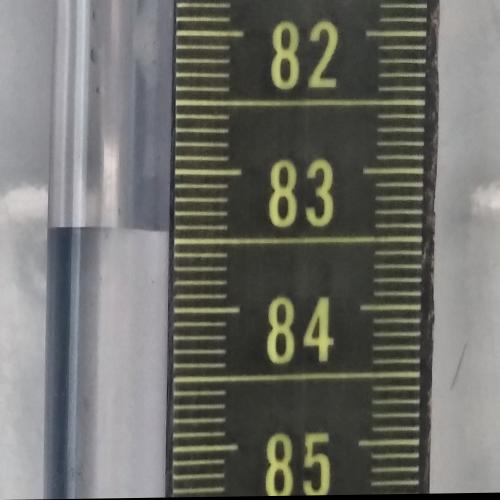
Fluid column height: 83.4 cm